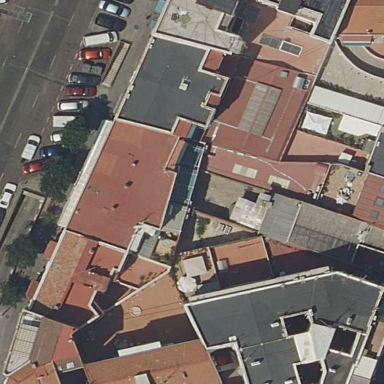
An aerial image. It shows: Image showing building with apartments.